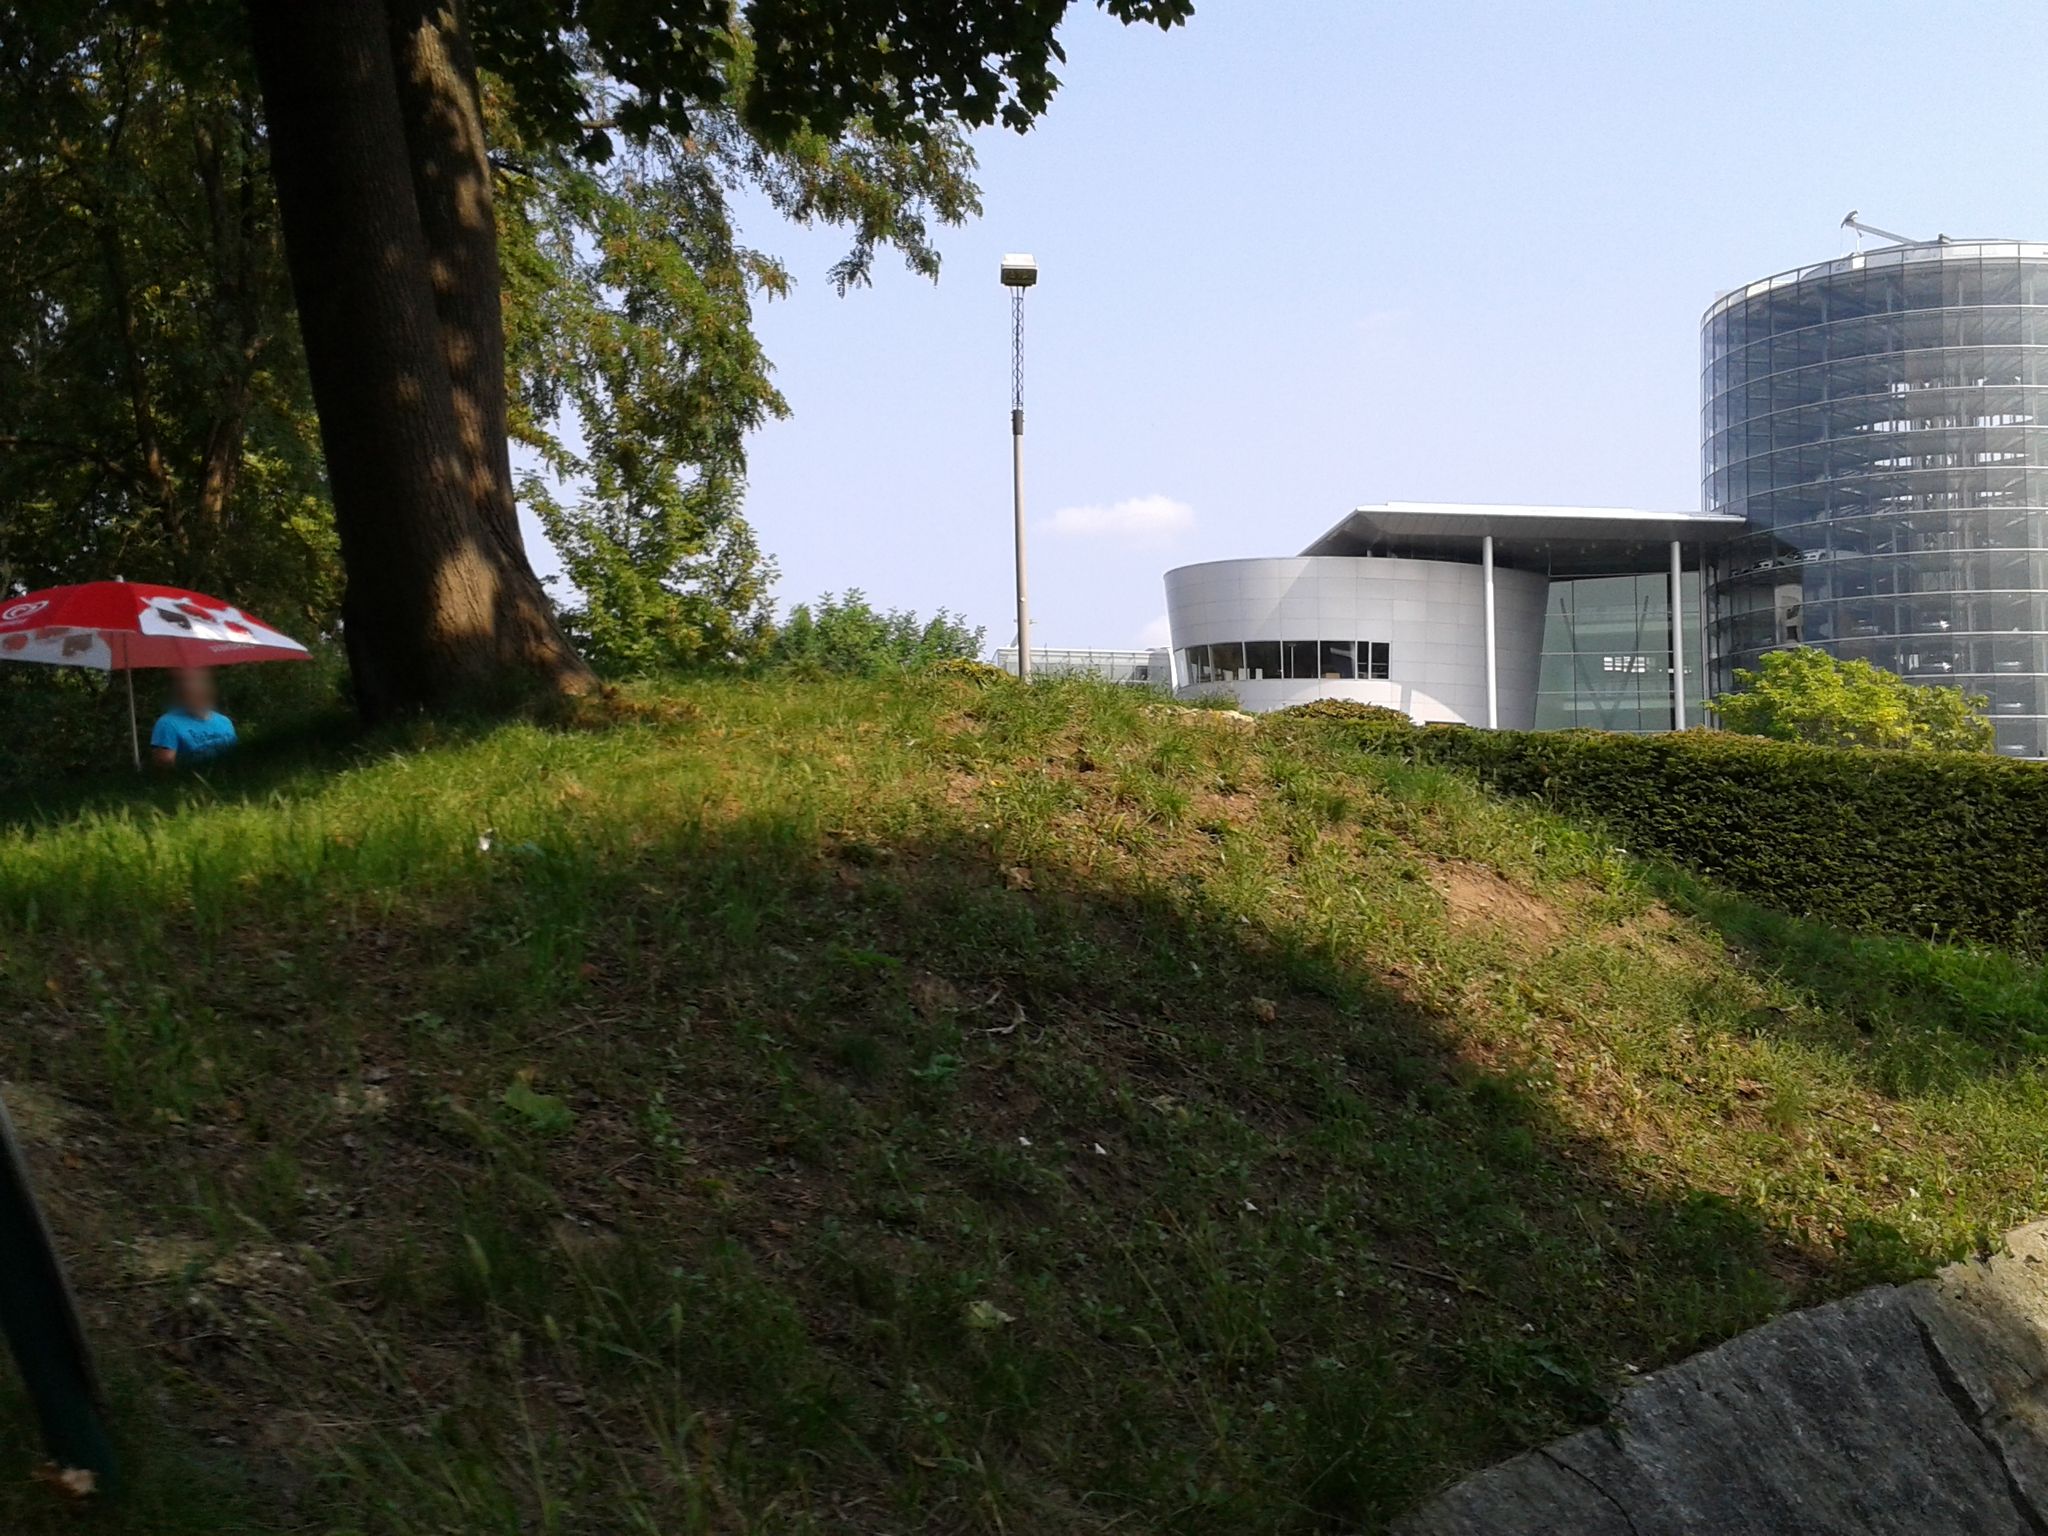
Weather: clear
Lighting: day
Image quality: good
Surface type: walking surface
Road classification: footway
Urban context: urban centre
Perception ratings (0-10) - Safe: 4.03, Lively: 5.61, Beautiful: 4.08, Boring: 4.38, Depressing: 1.68, Wealthy: 4.74